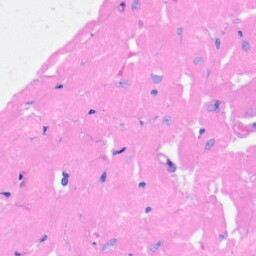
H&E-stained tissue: Heart